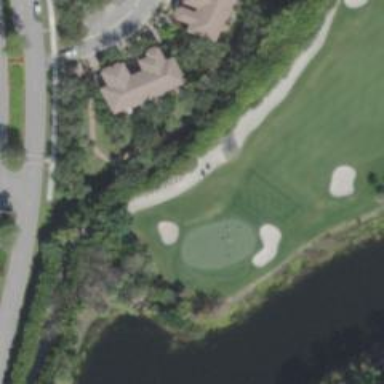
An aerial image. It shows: Golf bunker filled with natural sand.